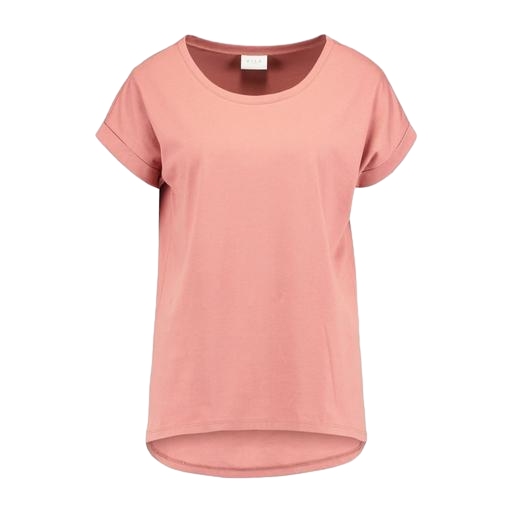
pink clay tee, boxy fit t-shirt, short-sleeve top only macy, white background